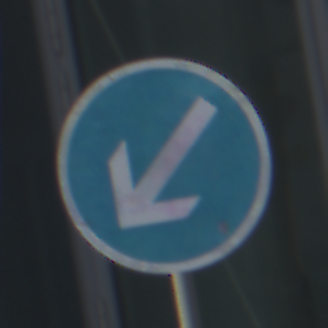
Verkehrszeichen: VorgeschriebeneVorbeifahrtLinks
Umgebung: Outdoor, Urban
Tageszeit: MorningAfternoon
Wetter: PartlyCloudy
Licht: Natural
Jahreszeit: NotSpecified
Kontrast: HighContrast